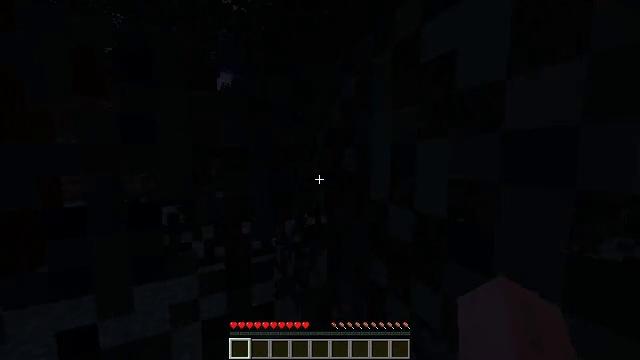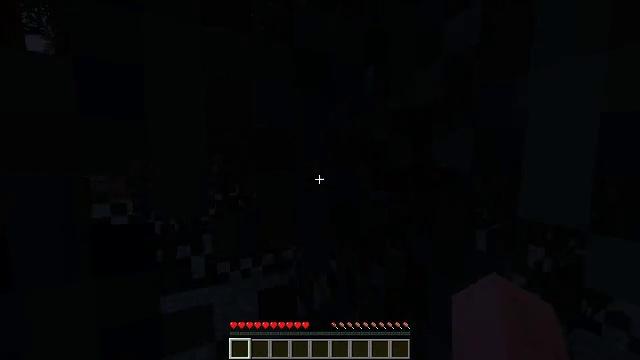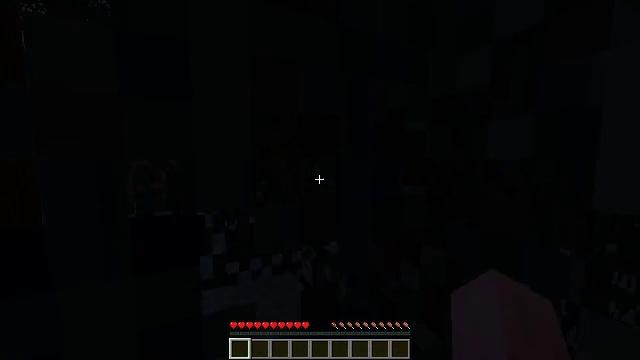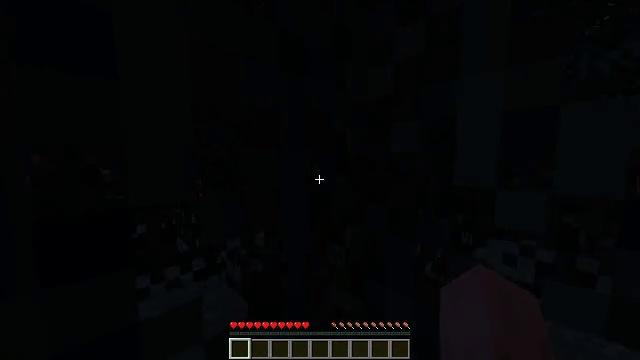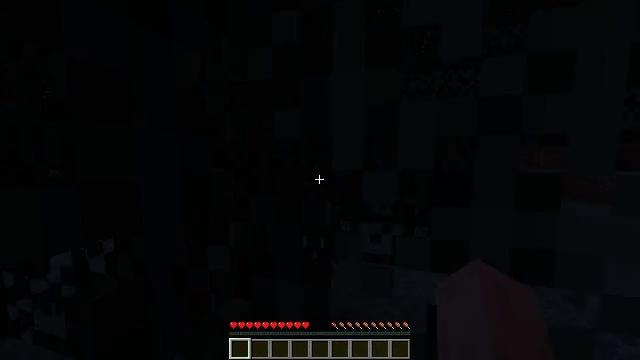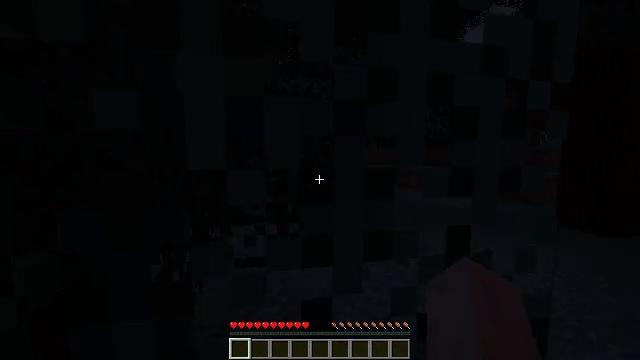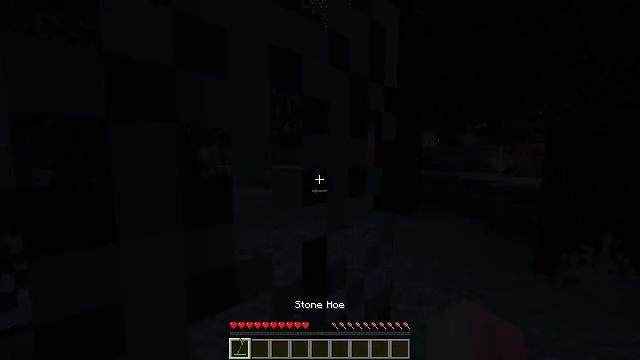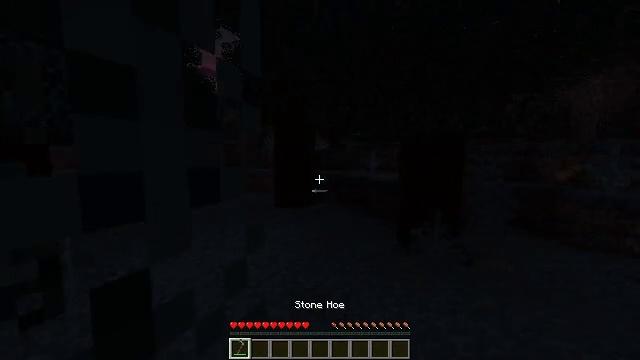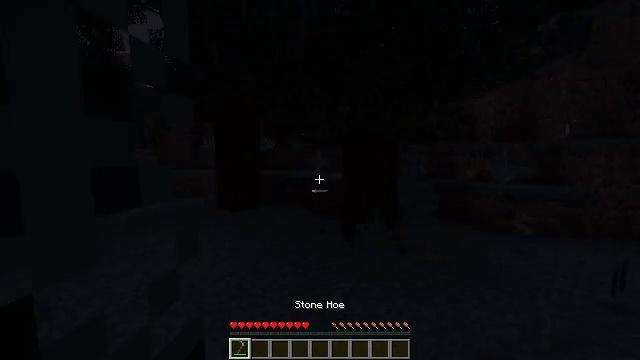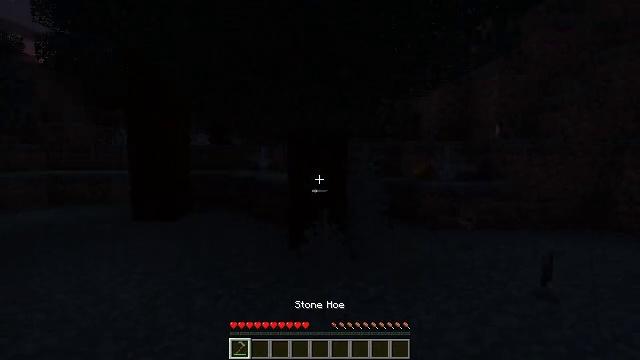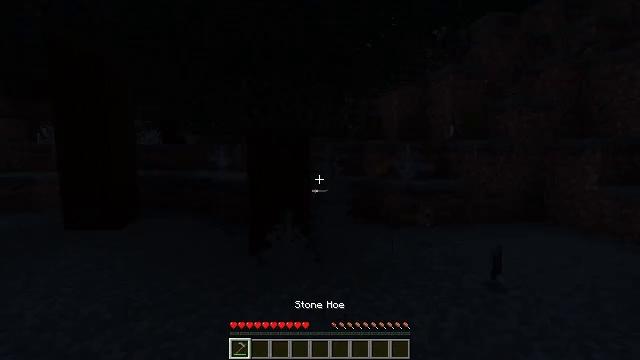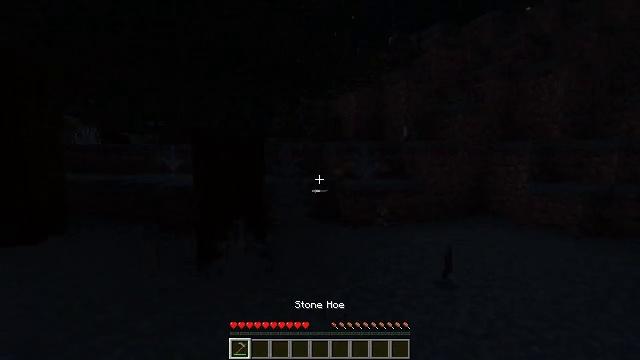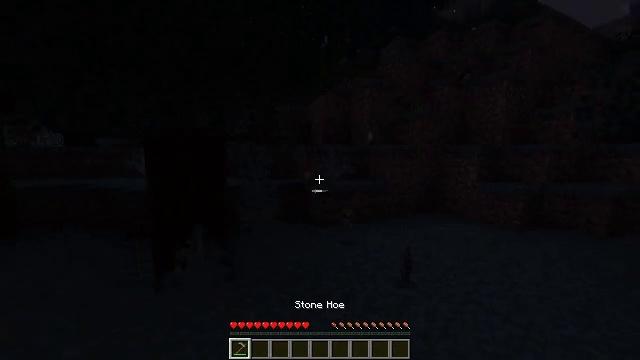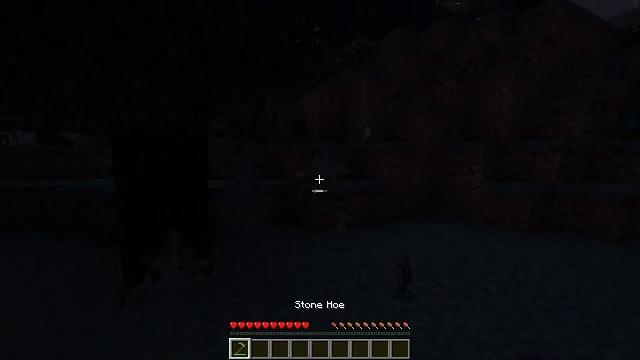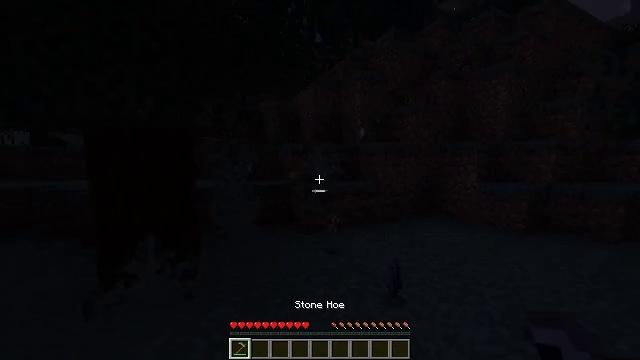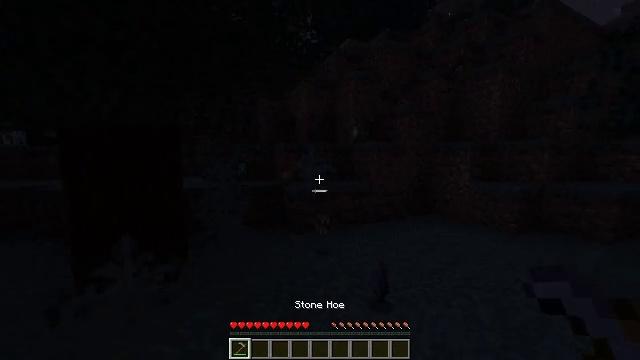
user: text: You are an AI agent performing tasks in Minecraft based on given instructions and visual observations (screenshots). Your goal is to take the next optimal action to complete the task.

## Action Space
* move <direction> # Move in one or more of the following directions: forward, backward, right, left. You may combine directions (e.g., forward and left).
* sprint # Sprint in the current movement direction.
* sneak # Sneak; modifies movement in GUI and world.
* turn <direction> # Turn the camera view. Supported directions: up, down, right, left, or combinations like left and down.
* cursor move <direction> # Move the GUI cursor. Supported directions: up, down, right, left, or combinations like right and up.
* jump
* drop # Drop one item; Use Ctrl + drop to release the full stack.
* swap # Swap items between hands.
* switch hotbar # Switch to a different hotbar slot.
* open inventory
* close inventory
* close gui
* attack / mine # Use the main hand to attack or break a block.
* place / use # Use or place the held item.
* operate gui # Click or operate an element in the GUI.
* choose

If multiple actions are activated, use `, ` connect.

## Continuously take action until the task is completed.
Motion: motion action
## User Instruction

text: Remove an emerald from the inventory.
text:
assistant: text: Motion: move forward and move left, sprint
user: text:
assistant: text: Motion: move forward and move left, sprint
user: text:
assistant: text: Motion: move forward and move left, sprint, turn right
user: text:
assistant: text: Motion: move forward and move left, sprint, turn right
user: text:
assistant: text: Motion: move forward, sprint, turn right
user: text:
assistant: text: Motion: move forward, sprint, turn right
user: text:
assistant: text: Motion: move forward, sprint, turn right
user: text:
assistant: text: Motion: move forward, sprint, turn right
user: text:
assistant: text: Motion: move forward and move right, sprint, turn right
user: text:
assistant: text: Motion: move forward and move right, sprint, turn right
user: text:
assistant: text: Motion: move forward and move right, sprint, turn right
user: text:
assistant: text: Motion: move forward and move right, sprint, turn right
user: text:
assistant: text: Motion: move forward and move right, sprint
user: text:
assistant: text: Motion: move forward and move right, sprint
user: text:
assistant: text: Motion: move forward and move right, sprint
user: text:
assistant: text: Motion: move forward, sprint
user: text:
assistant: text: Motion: move forward, sprint
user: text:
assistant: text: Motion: move forward, sprint
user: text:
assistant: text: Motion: move forward, sprint
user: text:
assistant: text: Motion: move forward, sprint
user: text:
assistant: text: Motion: move forward, sprint
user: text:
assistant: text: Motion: move forward, sprint, turn left
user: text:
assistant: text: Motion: move forward, sprint, turn left
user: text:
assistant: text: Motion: move forward, sprint, turn left
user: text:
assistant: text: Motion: move forward, sprint, turn left
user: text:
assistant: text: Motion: move forward, sprint, turn left
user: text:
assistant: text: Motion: move forward, sprint, turn left
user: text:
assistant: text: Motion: move forward and move left, sprint, turn left
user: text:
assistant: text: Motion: move forward and move left, sprint
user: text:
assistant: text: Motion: move forward and move left, sprint